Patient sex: F
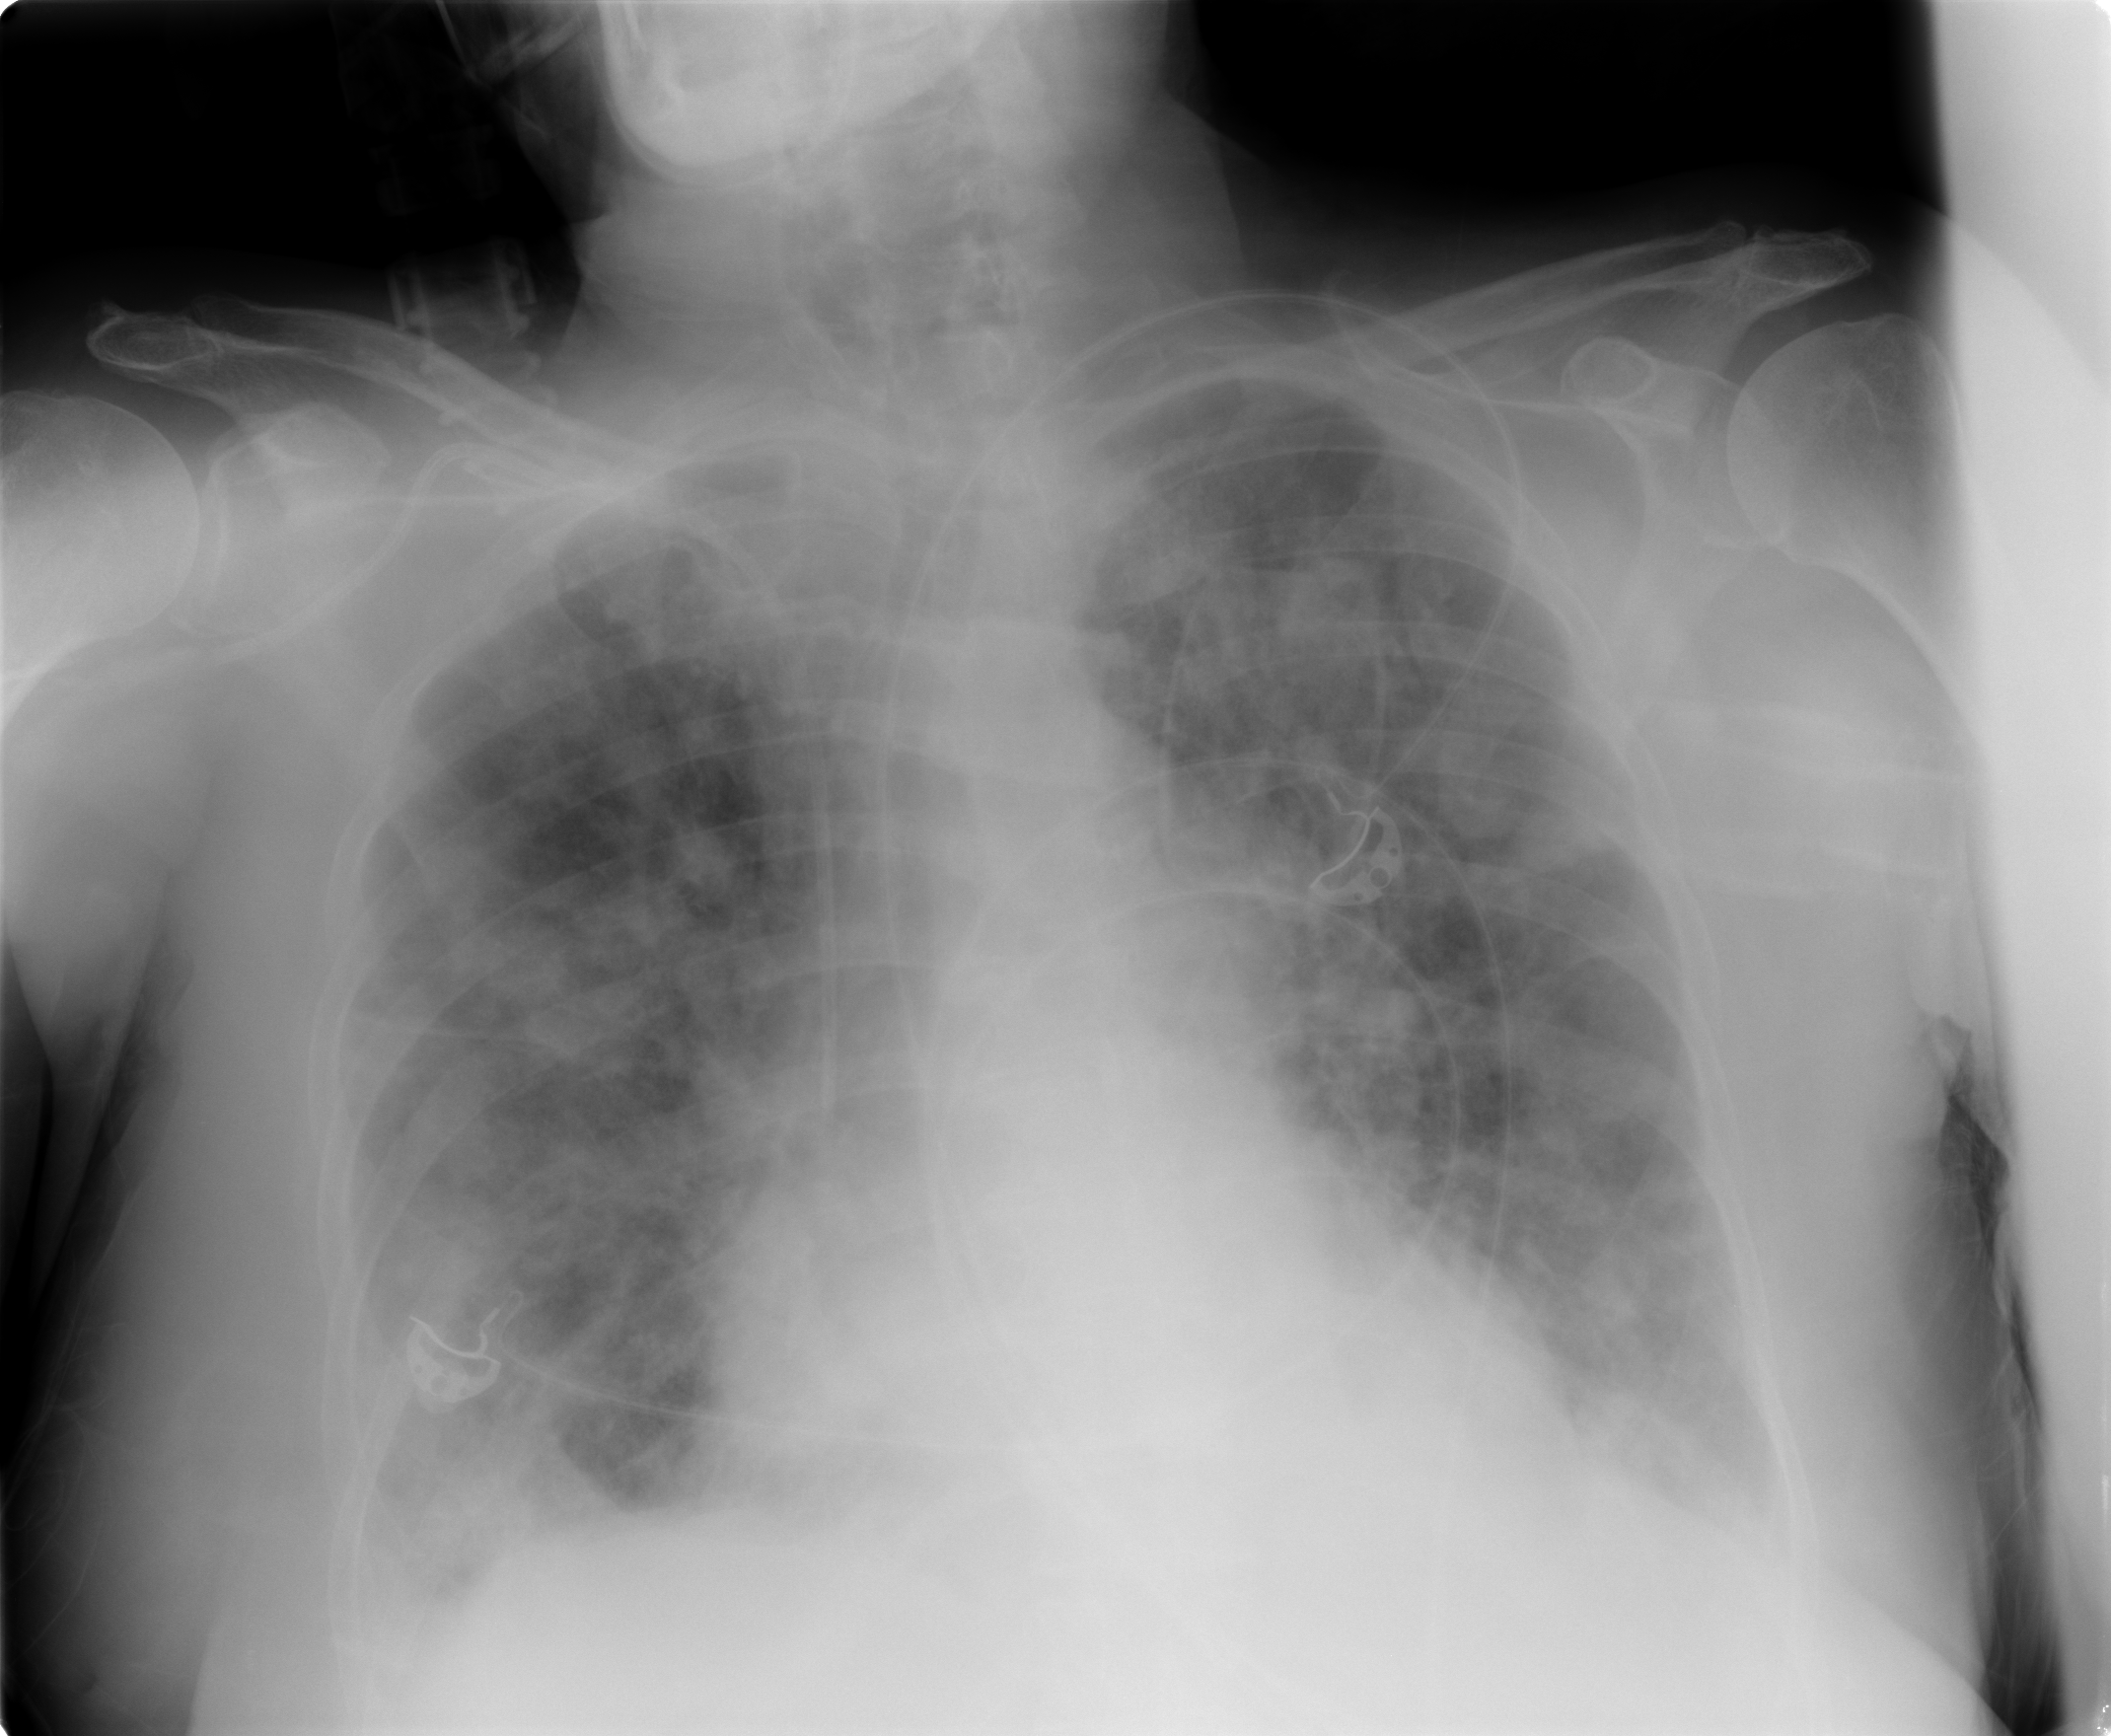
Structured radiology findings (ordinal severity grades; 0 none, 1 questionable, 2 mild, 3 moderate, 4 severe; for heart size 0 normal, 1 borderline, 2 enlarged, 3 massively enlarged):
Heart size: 2
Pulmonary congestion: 2
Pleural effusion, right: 2
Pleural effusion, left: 2
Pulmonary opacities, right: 3
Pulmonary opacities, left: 3
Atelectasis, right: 2
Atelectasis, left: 2